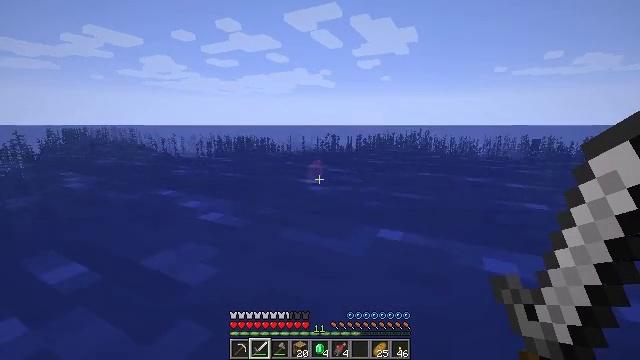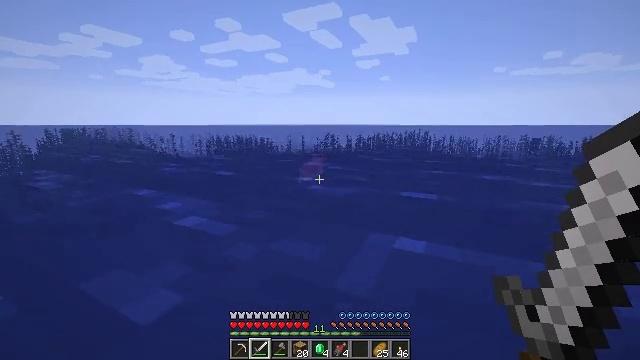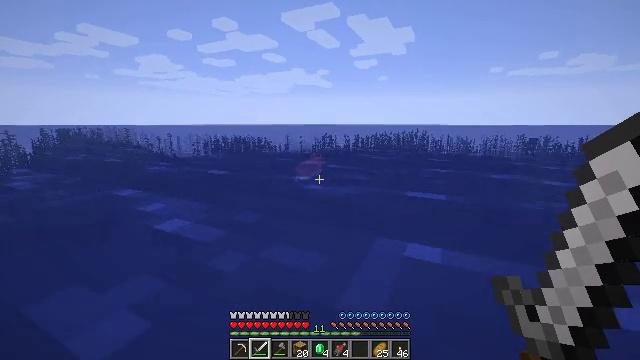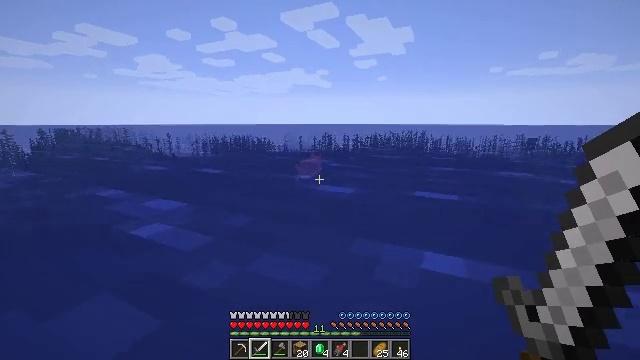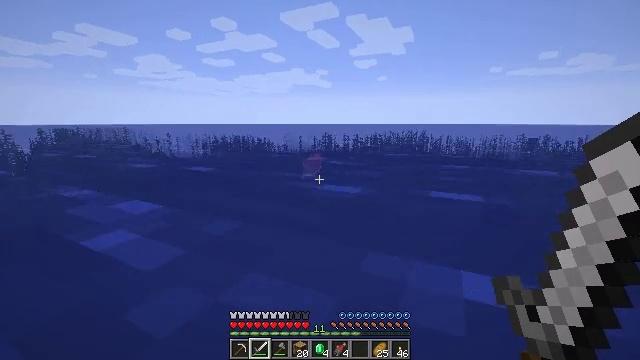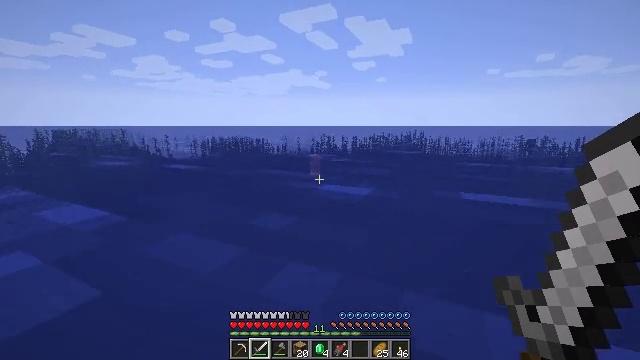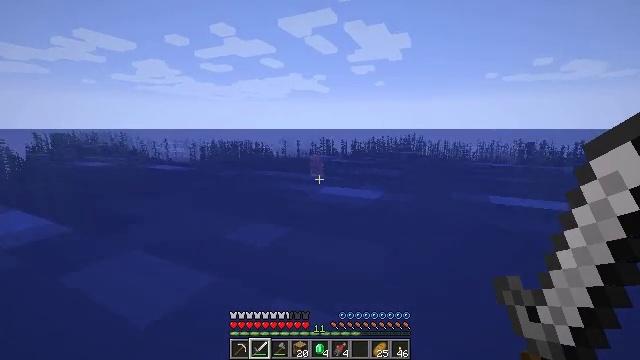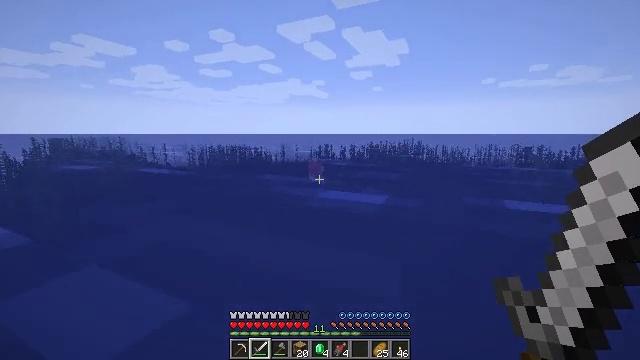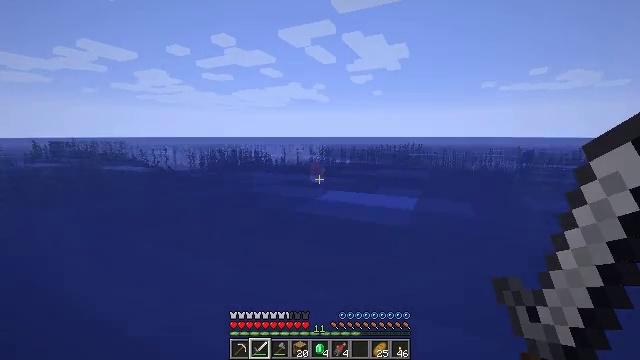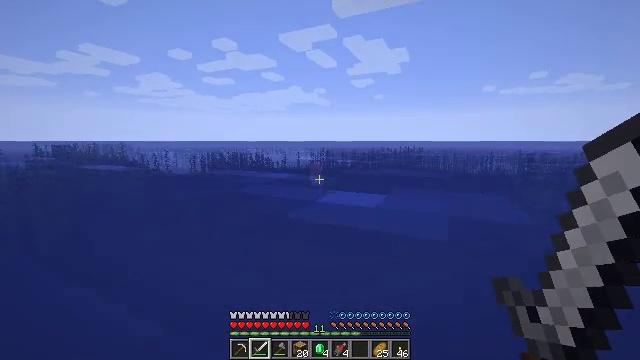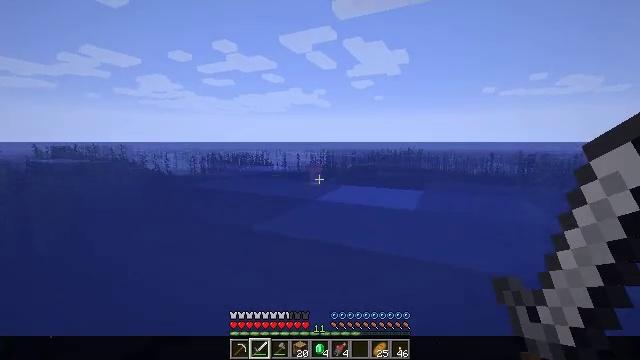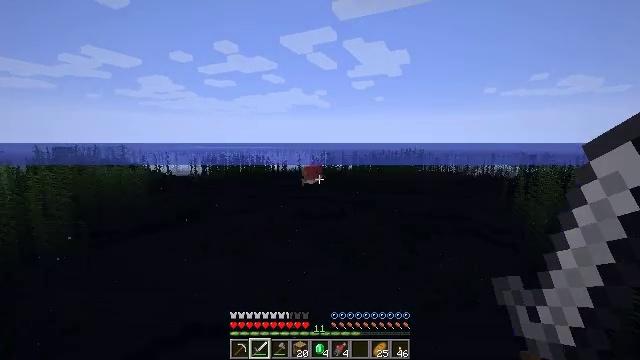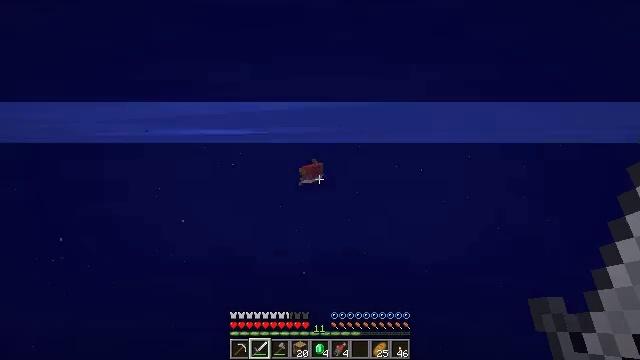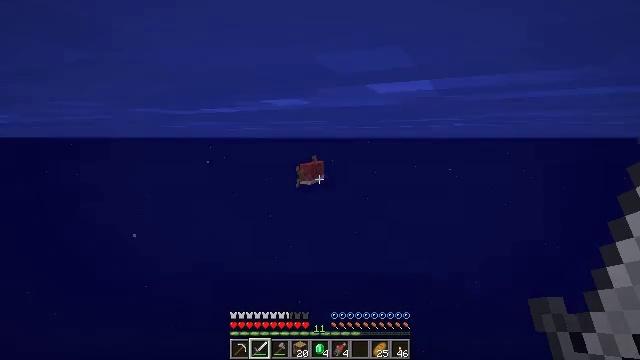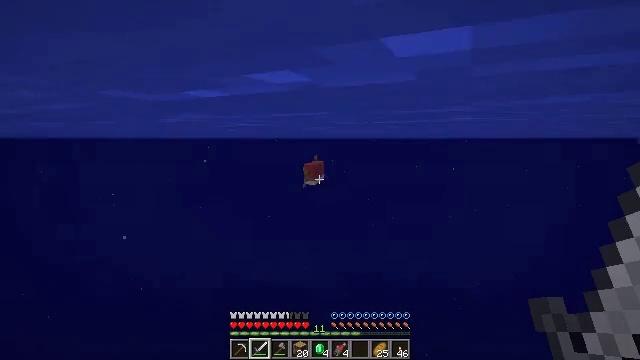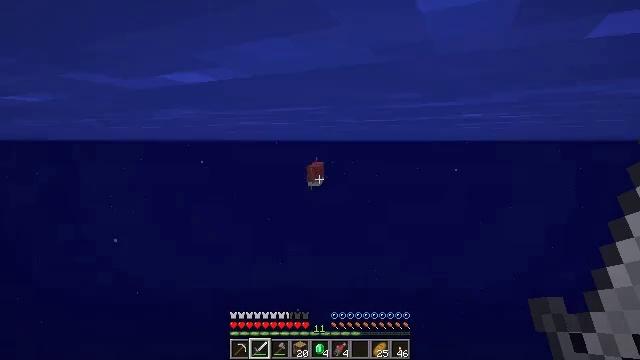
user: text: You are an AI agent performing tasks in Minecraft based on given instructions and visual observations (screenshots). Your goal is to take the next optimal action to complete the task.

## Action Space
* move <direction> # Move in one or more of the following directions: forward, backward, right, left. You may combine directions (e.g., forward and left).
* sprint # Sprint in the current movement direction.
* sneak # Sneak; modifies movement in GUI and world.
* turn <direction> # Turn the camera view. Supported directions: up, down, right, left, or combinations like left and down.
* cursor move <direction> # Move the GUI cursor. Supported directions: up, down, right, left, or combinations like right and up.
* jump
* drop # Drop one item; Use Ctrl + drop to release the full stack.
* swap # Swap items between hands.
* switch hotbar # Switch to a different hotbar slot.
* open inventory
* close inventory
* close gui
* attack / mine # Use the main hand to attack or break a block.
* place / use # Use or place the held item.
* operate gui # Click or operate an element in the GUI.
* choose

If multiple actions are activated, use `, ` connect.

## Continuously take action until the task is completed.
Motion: motion action
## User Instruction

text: Kill the salmon.
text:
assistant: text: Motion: move forward
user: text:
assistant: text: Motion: move forward
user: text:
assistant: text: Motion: move forward, sprint
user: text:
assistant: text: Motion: move forward, sprint
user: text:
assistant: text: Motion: move forward, sprint
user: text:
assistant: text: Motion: move forward
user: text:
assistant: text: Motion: move forward, turn up
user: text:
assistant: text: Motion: move forward
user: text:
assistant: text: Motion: move forward
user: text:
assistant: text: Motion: move forward
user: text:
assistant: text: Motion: move forward
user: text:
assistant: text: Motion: move forward
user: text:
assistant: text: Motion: move forward
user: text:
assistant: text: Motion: move forward
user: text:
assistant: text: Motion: move forward
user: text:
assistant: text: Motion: move forward
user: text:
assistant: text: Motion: move forward
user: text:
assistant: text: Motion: move forward
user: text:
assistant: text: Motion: move forward
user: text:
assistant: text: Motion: move forward
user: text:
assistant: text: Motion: move forward
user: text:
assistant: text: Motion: move forward, sprint
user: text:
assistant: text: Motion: move forward, sprint
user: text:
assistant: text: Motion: move forward, sprint
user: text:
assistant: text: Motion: move forward, sprint, turn up
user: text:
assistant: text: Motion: move forward, turn up
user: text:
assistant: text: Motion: move forward
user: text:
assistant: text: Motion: move forward
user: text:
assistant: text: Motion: move forward
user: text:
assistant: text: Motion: move forward, turn up